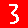
Digit: 3